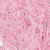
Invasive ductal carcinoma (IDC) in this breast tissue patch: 0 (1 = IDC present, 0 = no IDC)